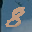
Label: 8